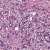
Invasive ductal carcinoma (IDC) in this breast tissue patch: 1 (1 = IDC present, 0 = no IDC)